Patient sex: M
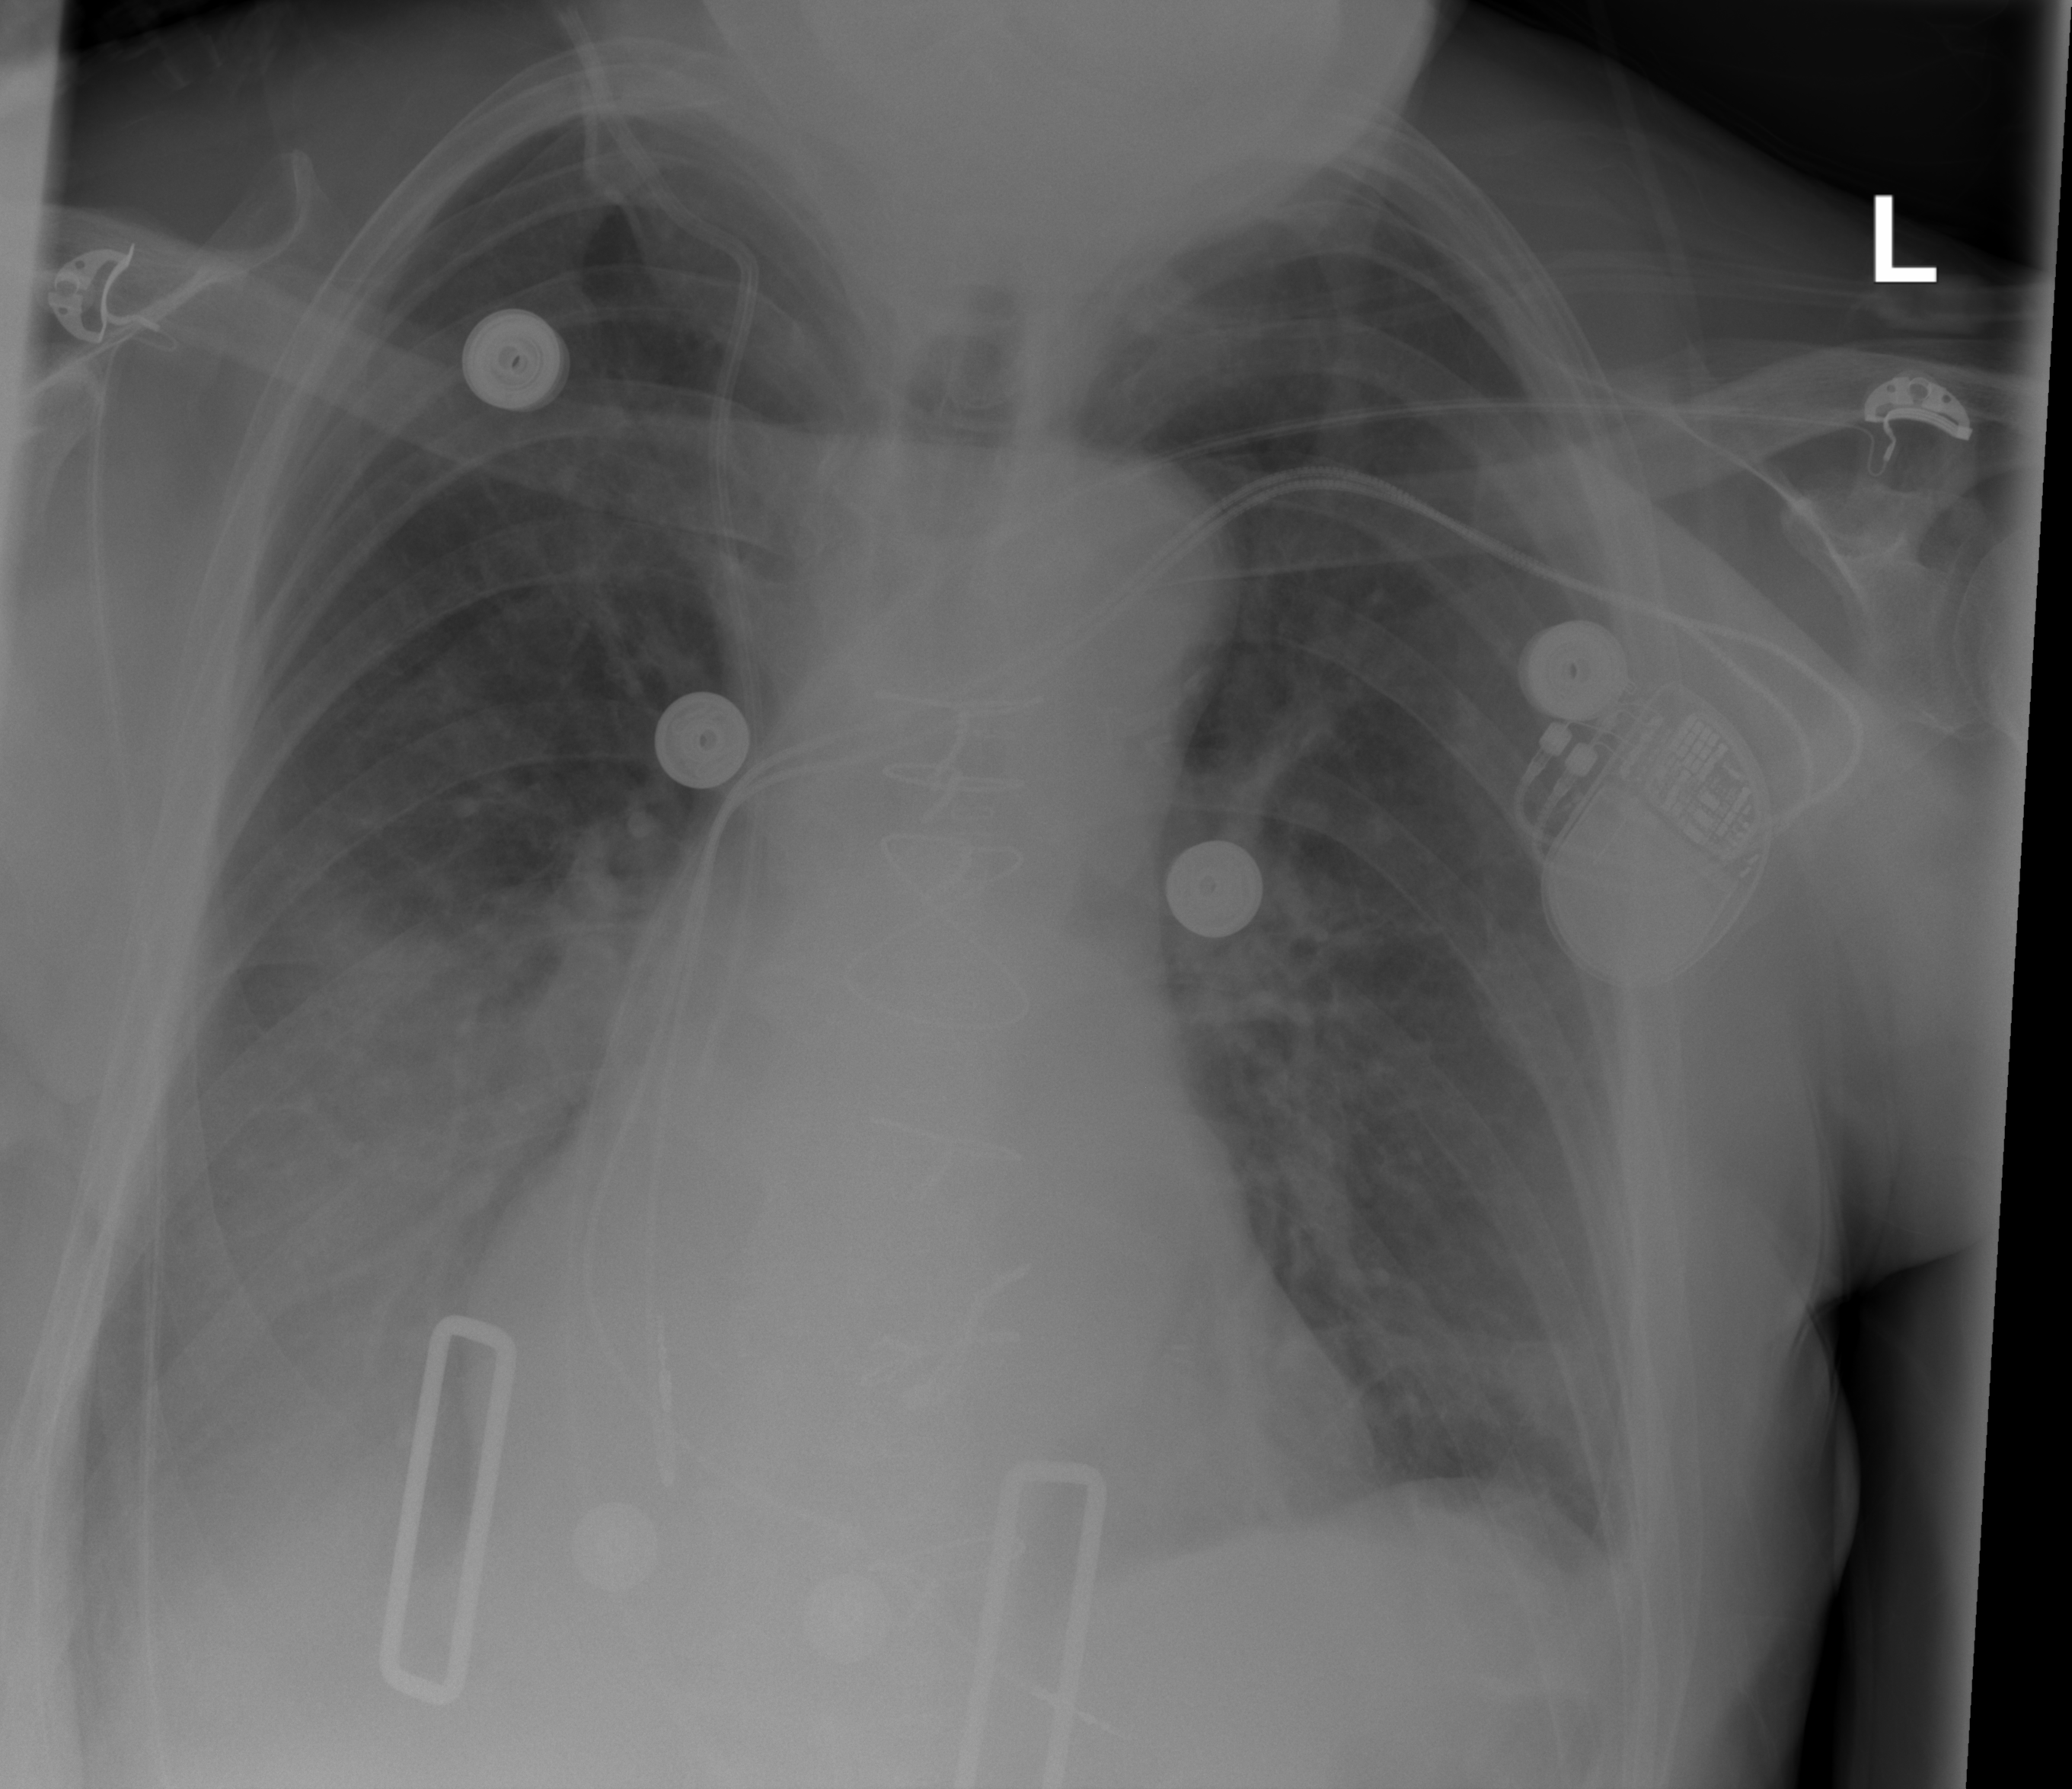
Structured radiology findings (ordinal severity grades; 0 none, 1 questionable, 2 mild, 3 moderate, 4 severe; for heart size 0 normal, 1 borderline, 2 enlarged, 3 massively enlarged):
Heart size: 1
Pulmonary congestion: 0
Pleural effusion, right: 3
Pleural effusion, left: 2
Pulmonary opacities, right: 0
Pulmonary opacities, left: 0
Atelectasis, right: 2
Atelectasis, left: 0